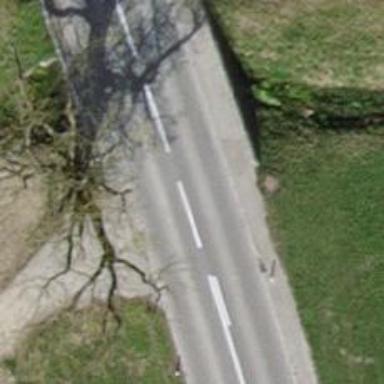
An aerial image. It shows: Tertiary road on asphalt surface crossing over bridge.